Field crop: maize
Growth stage: 2
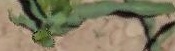
Species: maize